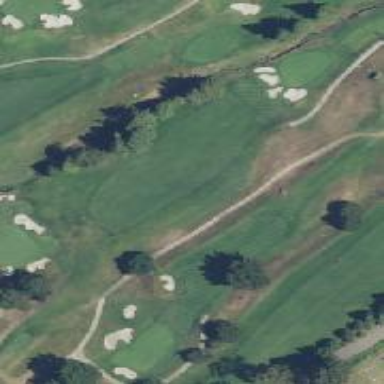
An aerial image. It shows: Golf rough area.